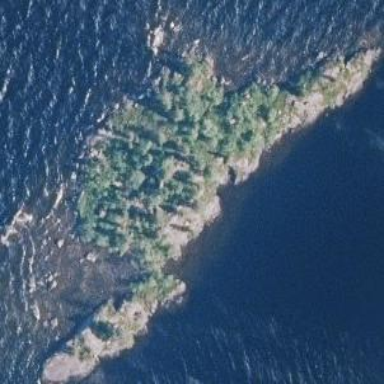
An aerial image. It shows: Islet.